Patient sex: F
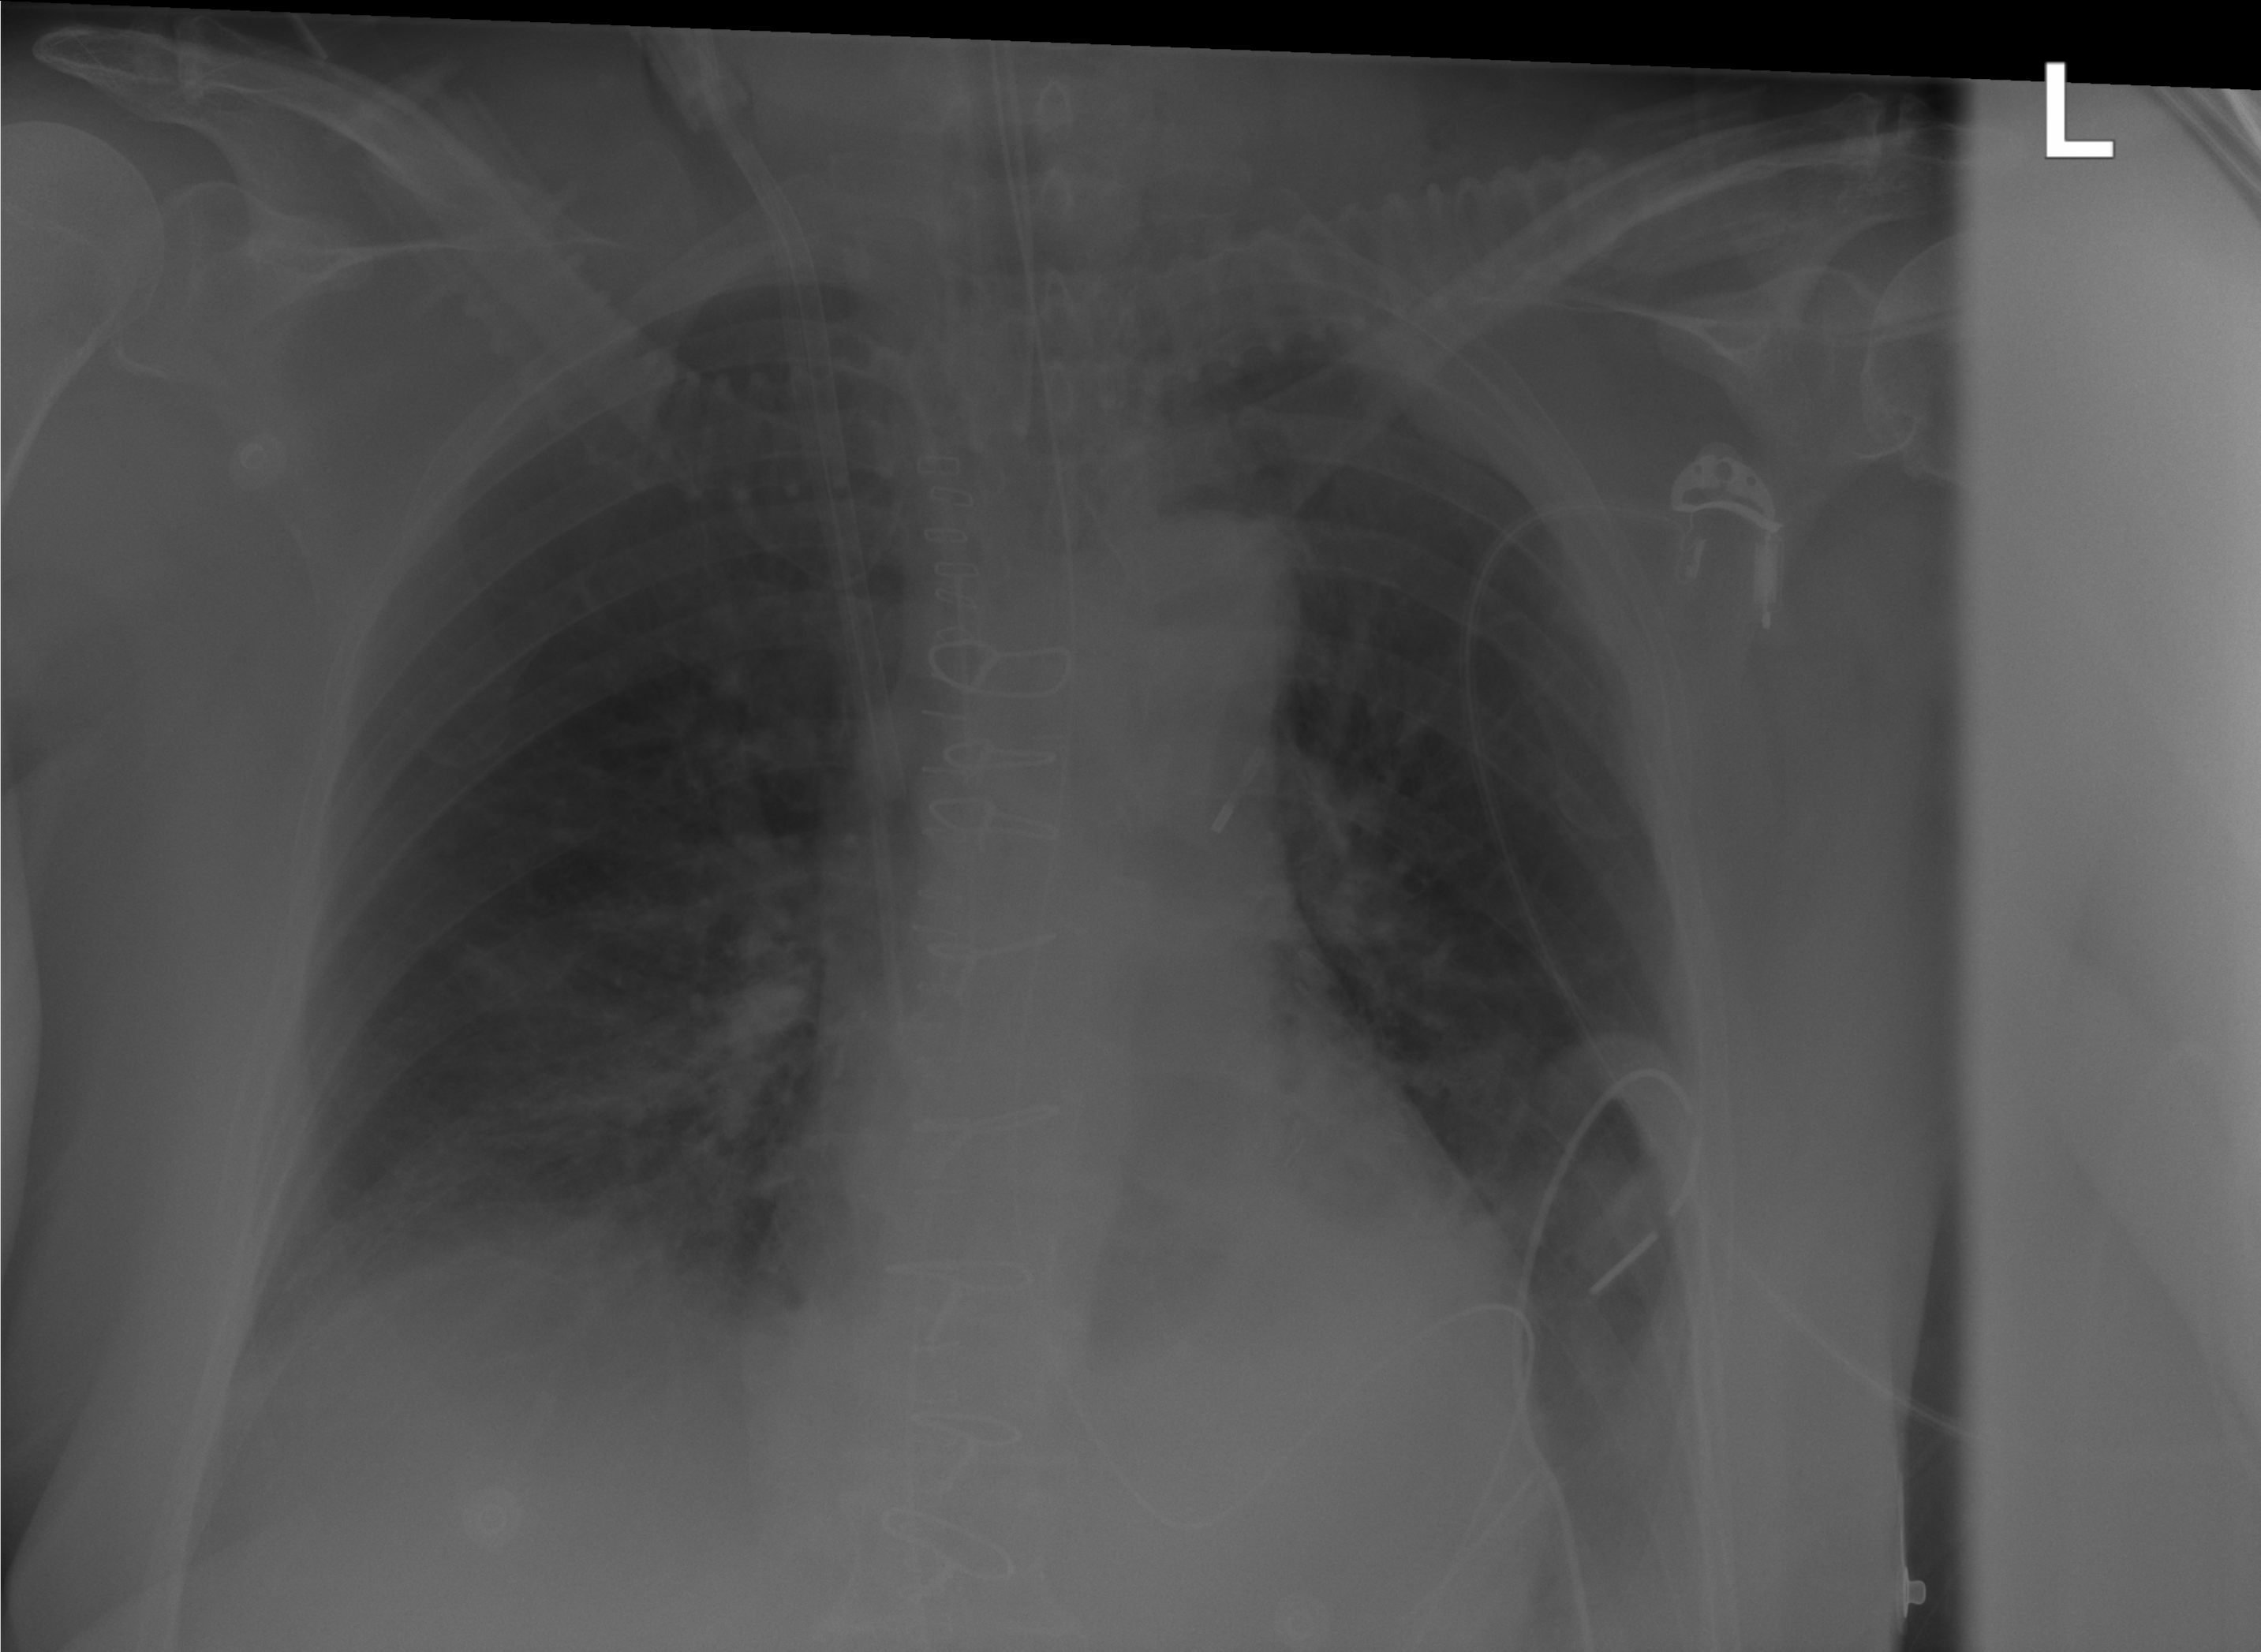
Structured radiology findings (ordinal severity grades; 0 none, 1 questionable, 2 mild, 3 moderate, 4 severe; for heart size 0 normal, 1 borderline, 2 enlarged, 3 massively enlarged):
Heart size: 0
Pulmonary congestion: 2
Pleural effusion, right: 2
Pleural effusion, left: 2
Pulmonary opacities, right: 2
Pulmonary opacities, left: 0
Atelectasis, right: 2
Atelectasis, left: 2